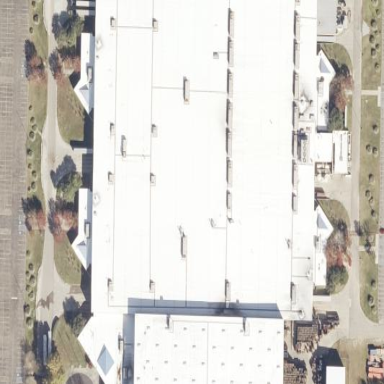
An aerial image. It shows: Manufacturing building.